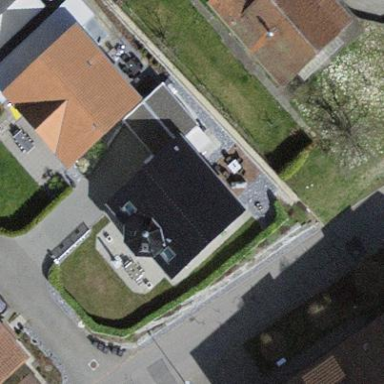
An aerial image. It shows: Building.